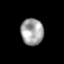
Tissue: lung
Cell type: Endothelial cells
Senescence score: 0.2419
Nuclear area (px): 587
Mean DAPI intensity: 162.981